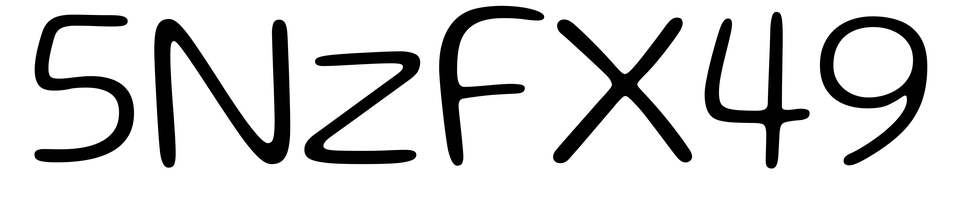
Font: Gluten_ExtraLight